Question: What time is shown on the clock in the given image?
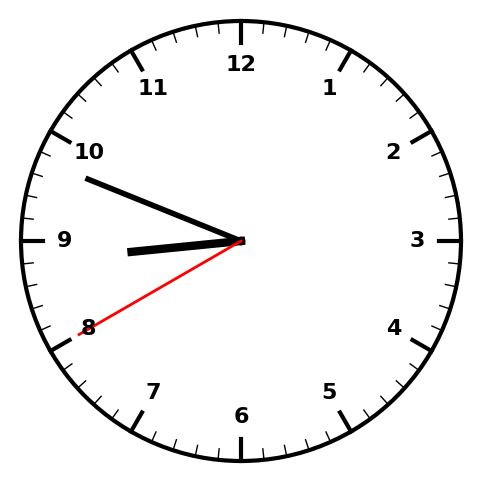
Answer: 08:48:40